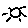
Label: sun